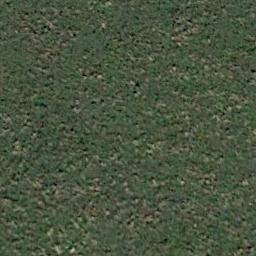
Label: meadow